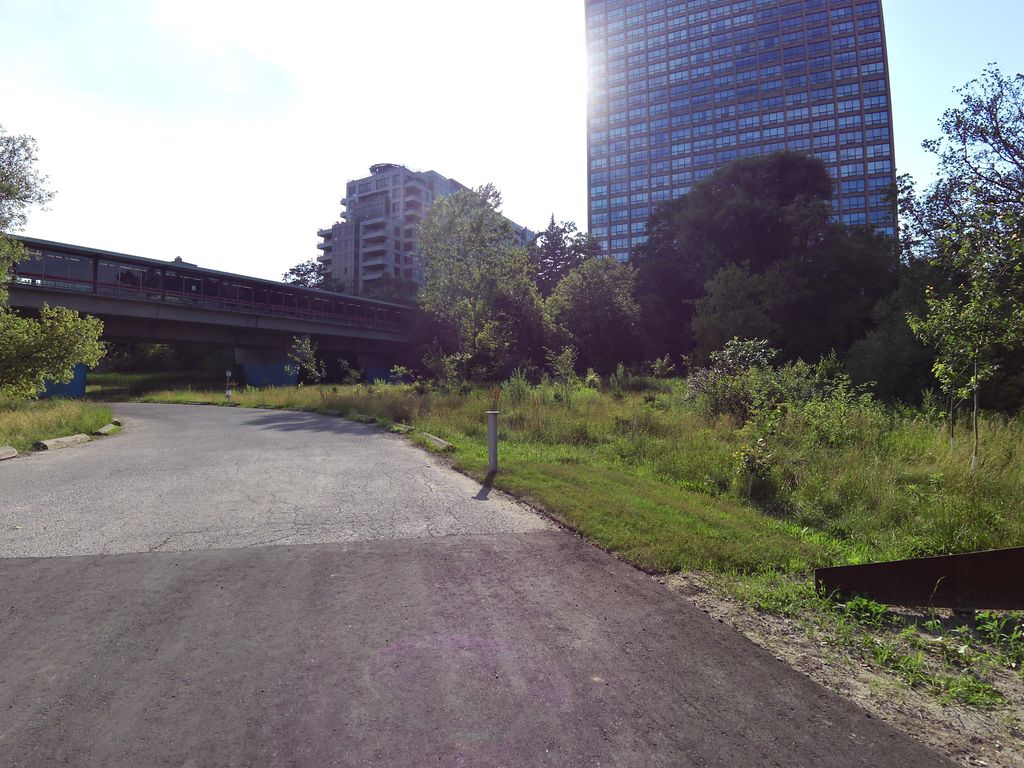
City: toronto